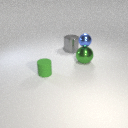
large green metal sphere to the right of small green rubber cylinder